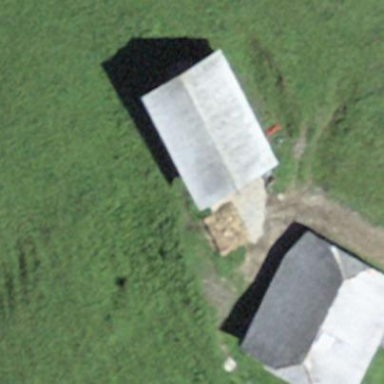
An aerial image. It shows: Farm auxiliary building.